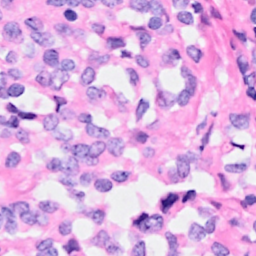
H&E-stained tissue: Breast